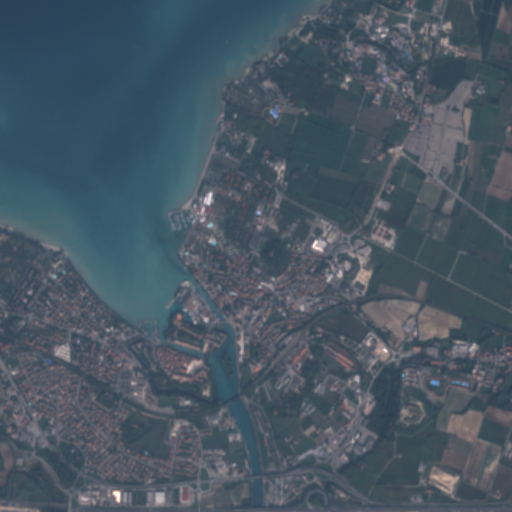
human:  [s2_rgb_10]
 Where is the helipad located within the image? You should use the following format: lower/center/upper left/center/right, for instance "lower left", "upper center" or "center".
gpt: The helipad is located in the center of the image.
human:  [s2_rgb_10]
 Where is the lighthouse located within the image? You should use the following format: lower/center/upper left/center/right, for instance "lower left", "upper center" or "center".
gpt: The lighthouse is located in the center left of the image.
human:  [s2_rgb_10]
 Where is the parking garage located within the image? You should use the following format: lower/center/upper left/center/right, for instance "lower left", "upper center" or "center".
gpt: The parking garage is located in the center right of the image.
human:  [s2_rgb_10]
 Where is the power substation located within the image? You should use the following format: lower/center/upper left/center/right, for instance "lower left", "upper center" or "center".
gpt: The power substation is located in the lower center of the image.
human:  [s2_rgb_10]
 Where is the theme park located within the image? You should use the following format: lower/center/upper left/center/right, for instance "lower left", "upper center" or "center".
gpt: The theme park is located in the upper right of the image.
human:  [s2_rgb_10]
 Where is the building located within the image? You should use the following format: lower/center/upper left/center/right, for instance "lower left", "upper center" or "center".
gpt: There is no building in the image.